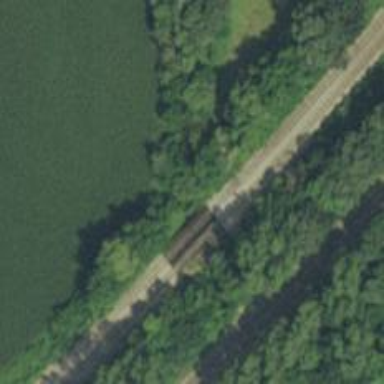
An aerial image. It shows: Railway bridge.